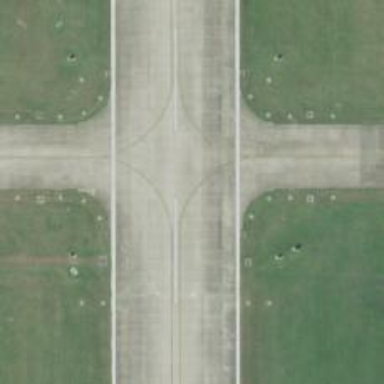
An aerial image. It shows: Image of taxiway at airport.